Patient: sex F, age 60
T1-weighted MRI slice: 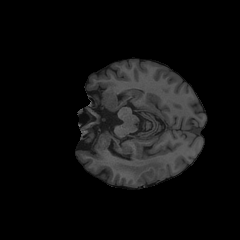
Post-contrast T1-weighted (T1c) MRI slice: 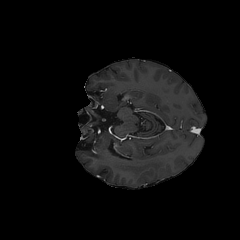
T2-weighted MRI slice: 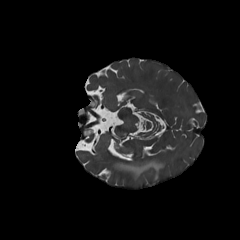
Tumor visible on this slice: yes
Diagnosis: Glioblastoma, IDH-wildtype
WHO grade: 4